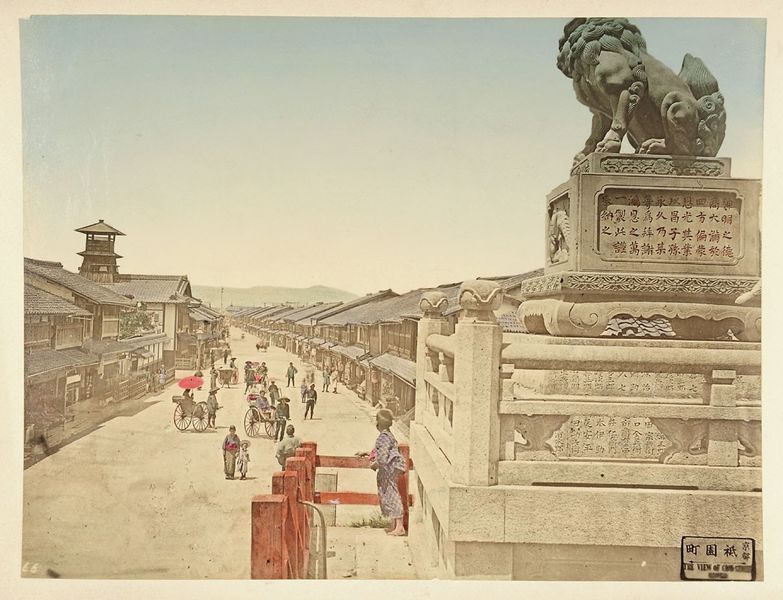
Titel: A view of Gion Street in Kyoto
Künstler: Matsusabur&#x14D; Yokoyama
Standort: Hamburg
Institution: Museum für Kunst und Gewerbe Hamburg
Schlagwörter: stadt, kind, skulptur, ort, transport, dorf, plastik, foto, fotografie, photographie, stadtansicht, photo, leben, verkehr, albumin, bildhauerkunst, lichtbild, handkoloriert, reisefotografie, rikscha, historische, schwarzweißpositivverfahren, silbersalzverfahren, schwarzweißfotografie, gebäude, örtlichkeit, straße, stätte, straßen, plätze, reisephotographie, albuminpapier, handkolorierung, shij, distrikt, gion